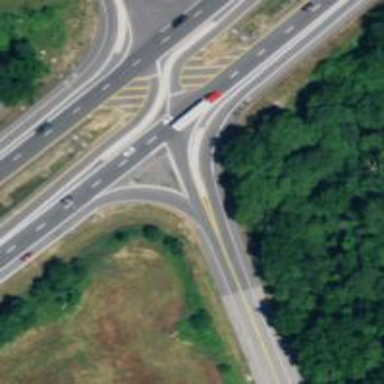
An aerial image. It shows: Asphalt trunk link road.